Question: I have a query returning some values for a specific CompanyId and a Specific Month/Year.
I want to make a report for the whole year. (So I need to sum up the values from different months, but of the same year and CompanyId)
Here is my query now:
'''
from er in EconomicReports
join com in Companies on er.CompanyId equals com.Id
join cou in Countries on com.CountryId equals cou.Id
where er.Year == 2014
select new
{
Country = cou.Name,
CompanyId = com.Id,
CorporationId = com.CorporationId,
Year = er.Year,
RegisteredCases = er.NewCasesTotalCount,
RegisteredCasesAmount = er.NewCasesTotalAmount,
ResolvedCases = er.ClosedCasesTotalCount,
ResolvedCasesAmount = er.ClosedCasesCapitalAmount + er.ClosedCasesInterestAmount,
ActiveCases = (er.NewCasesTotalCount ?? 0) - (er.ClosedCasesTotalCount ?? 0),
ActiveCasesAmount = (er.NewCasesTotalAmount ?? 0) - (er.ClosedCasesCapitalAmount ?? 0) - (er.ClosedCasesInterestAmount ?? 0)
}
'''

Basically, rows 1 and 5 need to be one row, because they are from the same year, same company Id (I have put also Month in the results for you to see that is a different month, but same year)
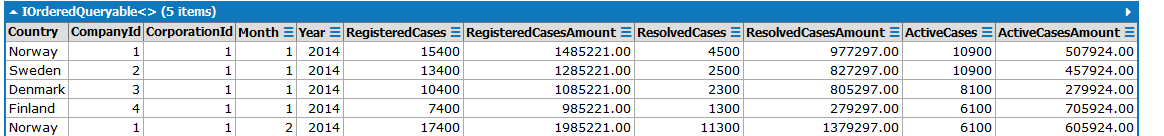
Answer: you need a 'GroupBy':
'''
var query = (from er in EconomicReports
join com in Companies on er.CompanyId equals com.Id
join cou in Countries on com.CountryId equals cou.Id
where er.Year == 2014
select new
{
Country = cou.Name,
CompanyId = com.Id,
CorporationId = com.CorporationId,
Year = er.Year,
RegisteredCases = er.NewCasesTotalCount,
RegisteredCasesAmount = er.NewCasesTotalAmount,
ResolvedCases = er.ClosedCasesTotalCount,
ResolvedCasesAmount = er.ClosedCasesCapitalAmount + er.ClosedCasesInterestAmount,
ActiveCases = (er.NewCasesTotalCount ?? 0) - (er.ClosedCasesTotalCount ?? 0),
ActiveCasesAmount = (er.NewCasesTotalAmount ?? 0) - (er.ClosedCasesCapitalAmount ?? 0) - (er.ClosedCasesInterestAmount ?? 0)
});
var result = query
.GroupBy(u => new {u.Country, u.CompanyId, u.CorporationId, u.Year})
.Select(u => new
{
Country = u.Key.Country,
CompanyId = u.Key.CompanyId,
CorporationId = u.Key.CorporationId,
Year = u.Key.Year,
RegisteredCases = u.Select(t => t.RegisteredCases).DefaultIfEmpty().Sum(),
RegisteredCasesAmount = u.Select(t => t.RegisteredCasesAmount).DefaultIfEmpty().Sum(),
ResolvedCases = u.Select(t => t.ResolvedCases).DefaultIfEmpty().Sum(),
ResolvedCasesAmount = u.Select(t => t.ResolvedCasesAmount).DefaultIfEmpty().Sum(),
ActiveCases = u.Select(t => t.ActiveCases).DefaultIfEmpty().Sum(),
ActiveCasesAmount = u.Select(t => t.ActiveCasesAmount).DefaultIfEmpty().Sum()
})
.ToList();
'''
i think 'Country' and 'CorporationId' must be same for grouped records based on 'CompanyId' and 'Year', so i was included them in group by, to use in 'Select'